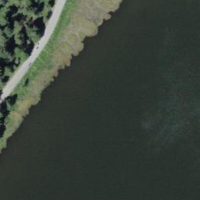
EUNIS habitat code: 14
Species observed at this site:
Angelica sylvestris
Bistorta vivipara
Nucifraga caryocatactes